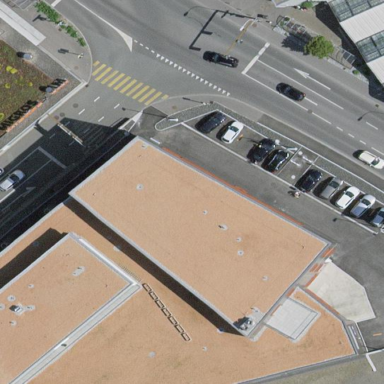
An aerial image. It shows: Retail building.